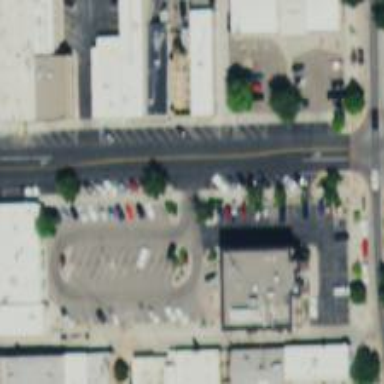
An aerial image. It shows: Parking space is available.